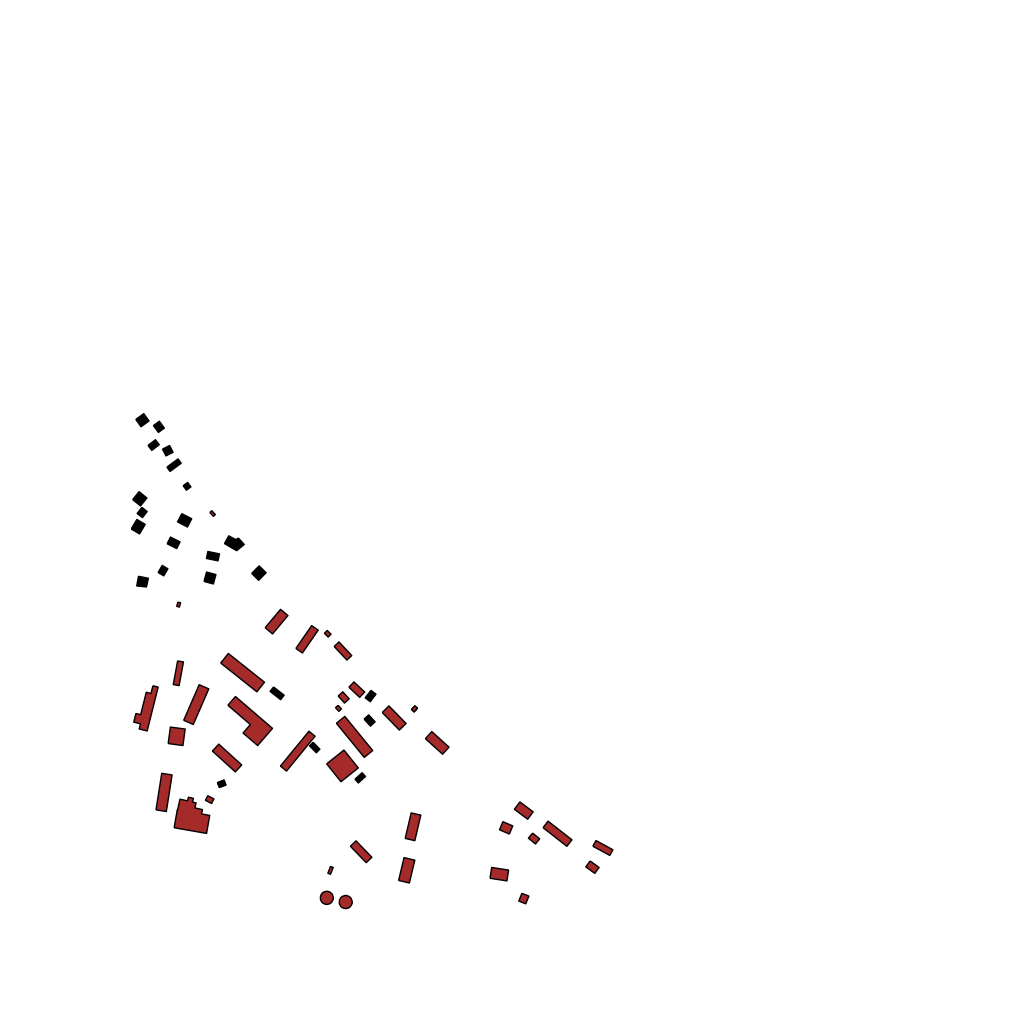
Tags: overhead vector_map, industrial, individual_rise, low_rise, density_1, Building, Facility, 1.0 km²